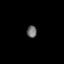
Tissue: lung
Cell type: T cells
Senescence score: 0.204
Nuclear area (px): 117
Mean DAPI intensity: 108.932